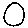
Label: moon